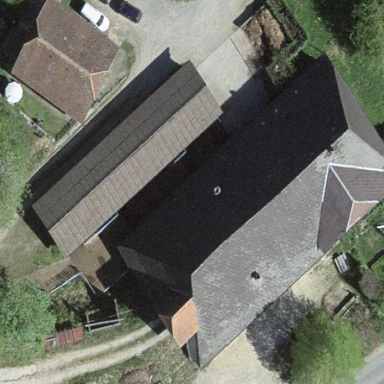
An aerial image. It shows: Farm building.